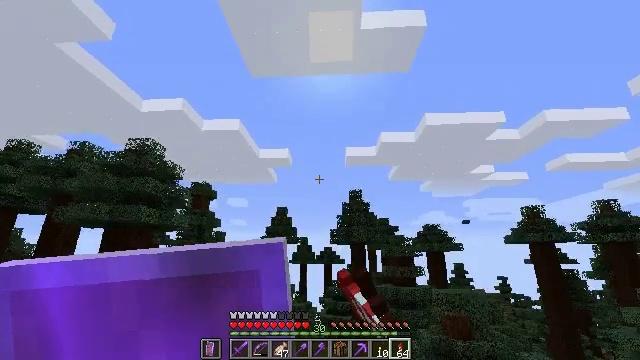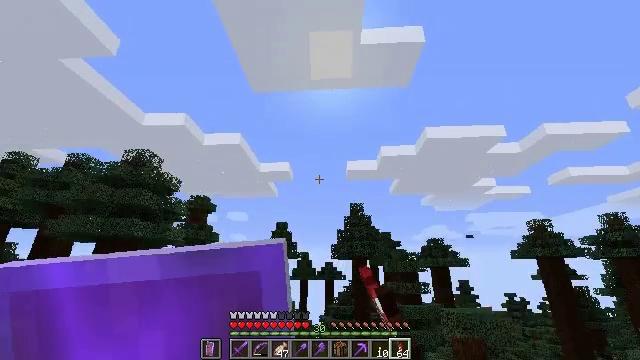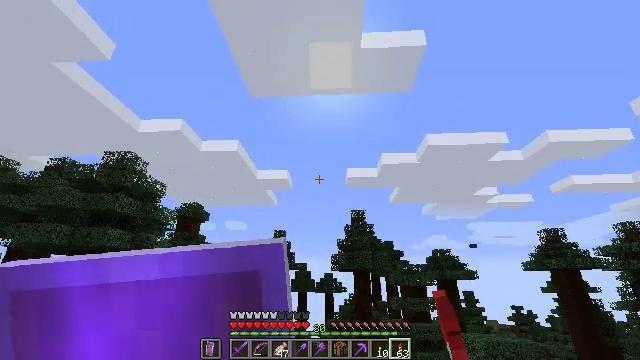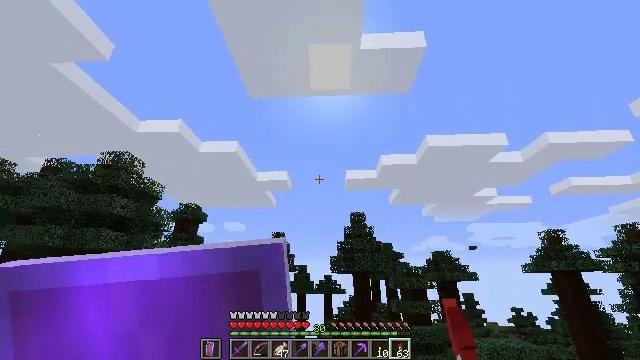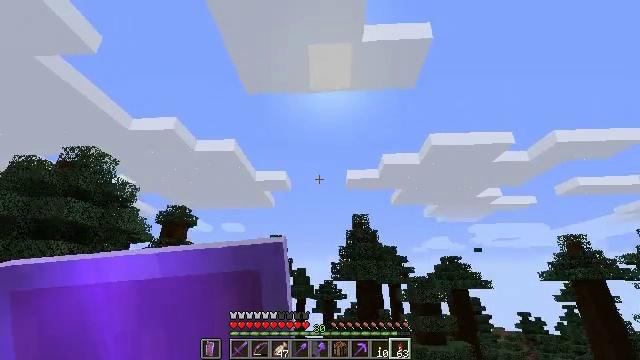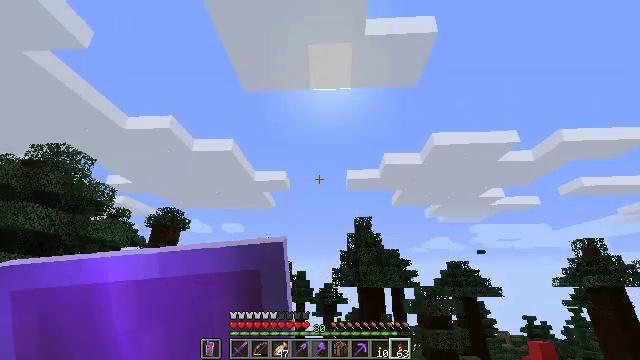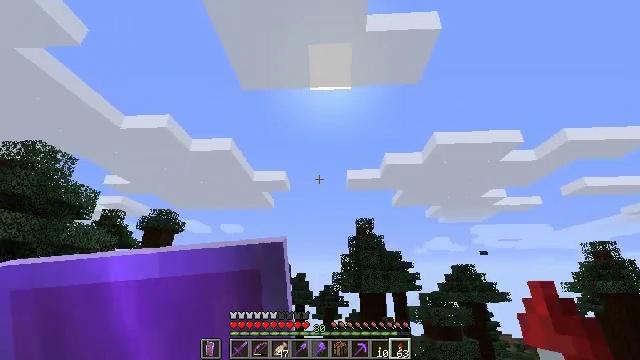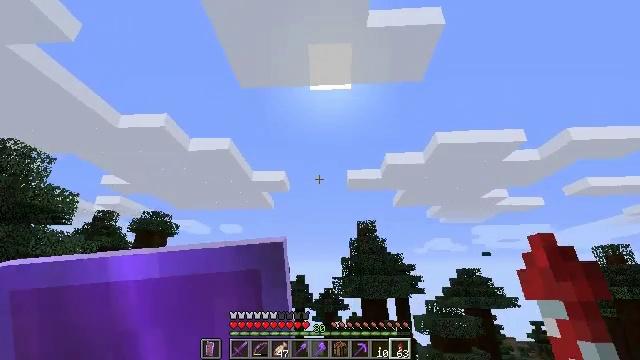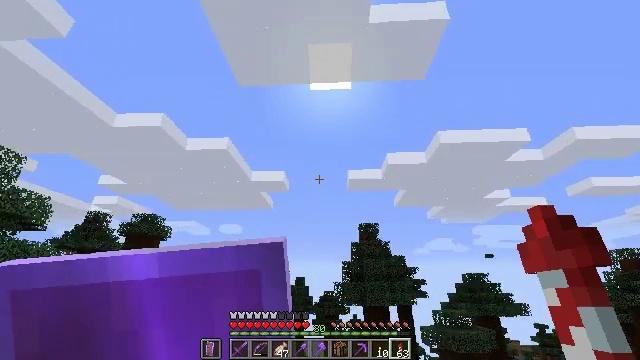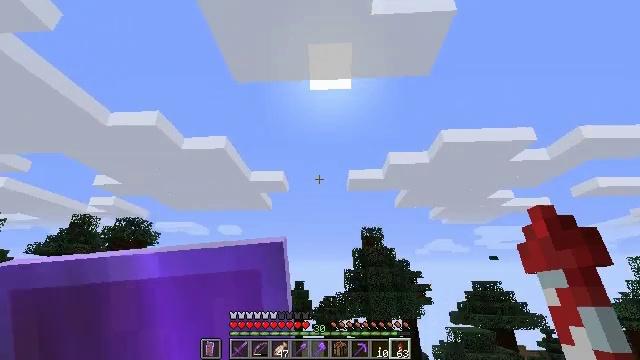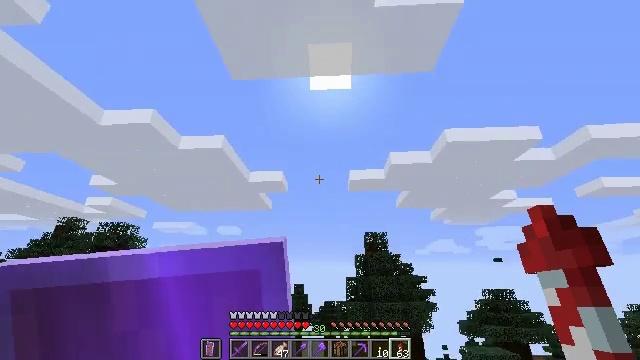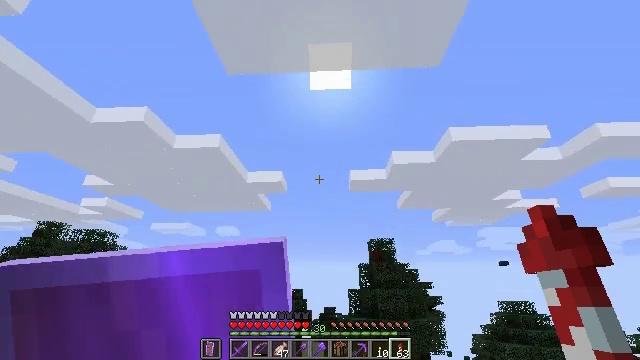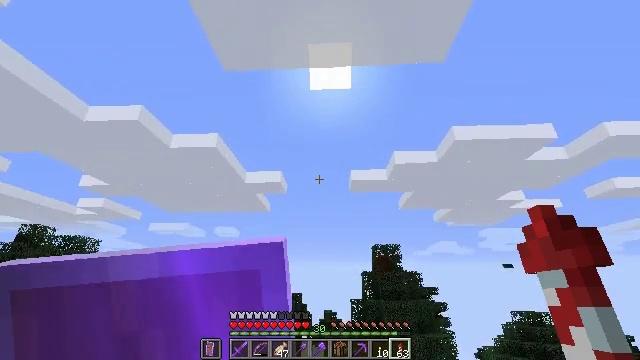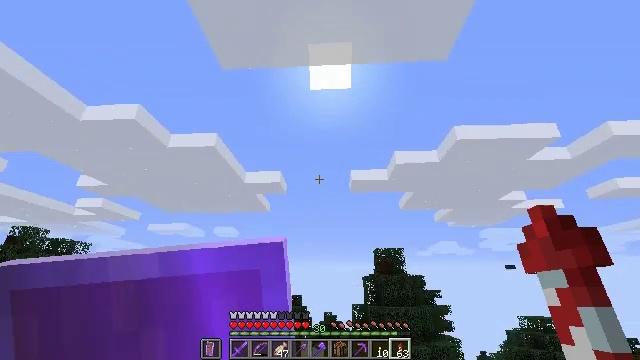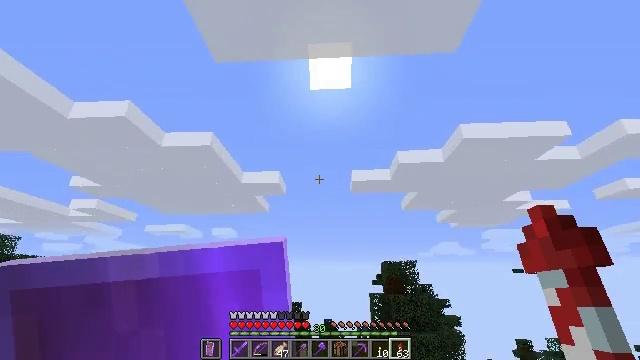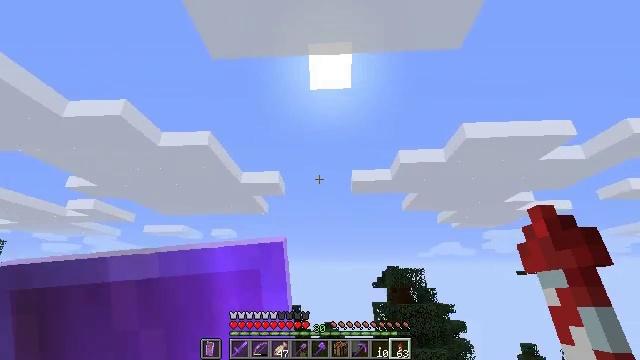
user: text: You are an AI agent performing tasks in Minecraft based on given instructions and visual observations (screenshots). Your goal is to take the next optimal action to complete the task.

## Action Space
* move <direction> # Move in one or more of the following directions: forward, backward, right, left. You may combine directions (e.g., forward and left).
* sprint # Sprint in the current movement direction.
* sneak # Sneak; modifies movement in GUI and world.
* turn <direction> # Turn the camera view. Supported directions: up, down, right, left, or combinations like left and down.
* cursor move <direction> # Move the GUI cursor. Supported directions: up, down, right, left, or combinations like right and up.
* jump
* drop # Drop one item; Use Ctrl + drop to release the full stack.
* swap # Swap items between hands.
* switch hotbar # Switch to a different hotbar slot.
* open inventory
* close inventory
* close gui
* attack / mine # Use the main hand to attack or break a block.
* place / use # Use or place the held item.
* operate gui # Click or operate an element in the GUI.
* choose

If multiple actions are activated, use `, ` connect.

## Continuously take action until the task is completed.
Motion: motion action
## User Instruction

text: Mine the sticky piston.
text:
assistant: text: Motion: turn up
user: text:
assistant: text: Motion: turn up
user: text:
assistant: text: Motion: no_op
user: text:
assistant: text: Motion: no_op
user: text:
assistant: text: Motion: no_op
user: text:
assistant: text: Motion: no_op
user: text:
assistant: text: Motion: no_op
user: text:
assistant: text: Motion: no_op
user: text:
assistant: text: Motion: no_op
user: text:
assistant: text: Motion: no_op
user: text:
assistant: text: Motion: no_op
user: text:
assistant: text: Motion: no_op
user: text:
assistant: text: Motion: no_op
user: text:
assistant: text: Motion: no_op
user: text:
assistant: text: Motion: no_op
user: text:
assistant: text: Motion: no_op
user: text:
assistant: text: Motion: no_op
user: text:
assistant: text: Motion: no_op
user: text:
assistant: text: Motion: no_op
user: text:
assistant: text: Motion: no_op
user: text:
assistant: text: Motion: no_op
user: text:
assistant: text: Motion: no_op
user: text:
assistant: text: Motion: no_op
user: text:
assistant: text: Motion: no_op
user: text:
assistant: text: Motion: no_op
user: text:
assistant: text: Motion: no_op
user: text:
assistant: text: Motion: no_op
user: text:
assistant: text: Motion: no_op
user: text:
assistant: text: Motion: no_op
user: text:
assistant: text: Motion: no_op